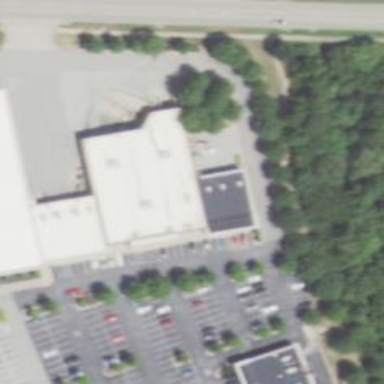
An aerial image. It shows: Retail building.